Question: I have an MVC Edit form with 2 fields called ExVAT and VAT. I want to add another field with the total of these 2 values.
At the moment what I have shows the total of the 2 fields when the form is loaded. But if you were to change one of the other fields the total is not updated to reflect the new total.
So for example in the screen shot below:

I have changed the Ex.Vat Figure from 22 to 32, but the total has not been updated (I'll deal with formatting when the value is correct)
The code to get the total is:
'''
@Html.Raw(Model.Vat + Model.ExVat)
'''
What is the best way to make the total field update as the other fields are edited?
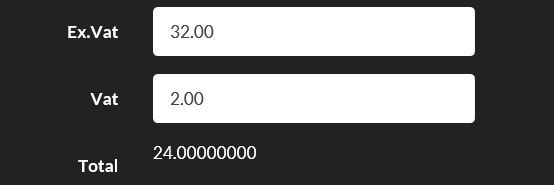
Answer: JSFiddle: <URL>
'''
<div>
<div><input id="txtA" type="text" value="1"></div>
<div><input id="txtB" type="text" value="2"></div>
<div id="txtResult">
</div>
<script>
var txtA=$('#txtA');
var txtB=$('#txtB');
var txtResult=$('#txtResult');
function updateSum() {
txtResult.html(parseInt(txtA.val()) + parseInt(txtB.val()));
}
$(function() {
updateSum();
txtA.change('change', updateSum);
txtB.bind('change', updateSum);
});
</script>
'''